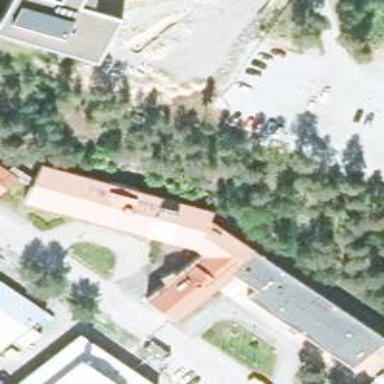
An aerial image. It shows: Public building.